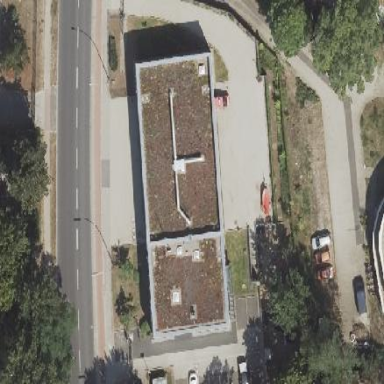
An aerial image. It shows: Fire station building.